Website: macys
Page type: customer-info-address
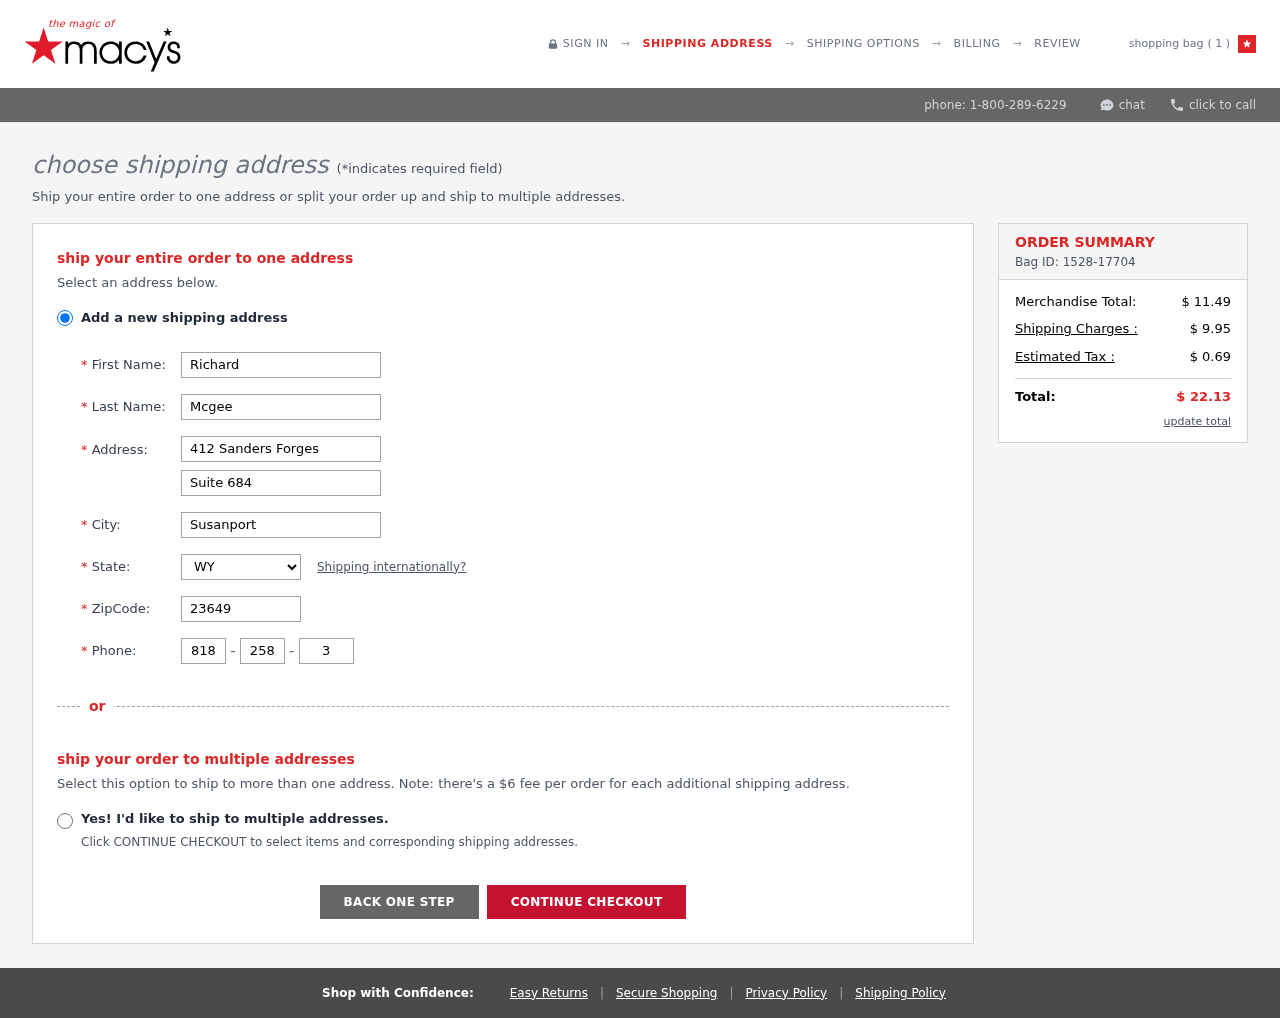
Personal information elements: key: PII_CITY
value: Susanport
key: PII_FIRSTNAME
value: Richard
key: PII_LASTNAME
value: Mcgee
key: PII_PHONE_AREA
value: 818
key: PII_PHONE_PREFIX
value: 258
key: PII_PHONE_SUFFIX
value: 3176
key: PII_POSTCODE
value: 23649
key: PII_STATE_ABBR
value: WY
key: PII_STREET
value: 412 Sanders Forges
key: PII_STREET2
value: Suite 684
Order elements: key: ORDER_NUM_ITEMS
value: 1
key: ORDER_ID
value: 1528-17704
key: ORDER_SUBTOTAL
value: $ 11.49
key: ORDER_SHIPPING_COST
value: $ 9.95
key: ORDER_TAX
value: $ 0.69
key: ORDER_TOTAL
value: $ 22.13